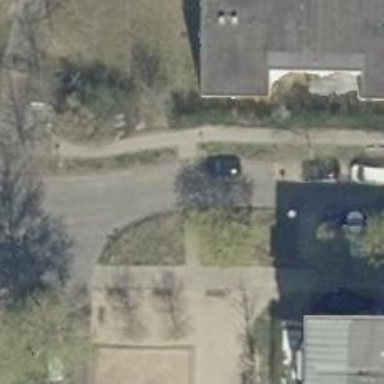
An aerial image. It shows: Footway.